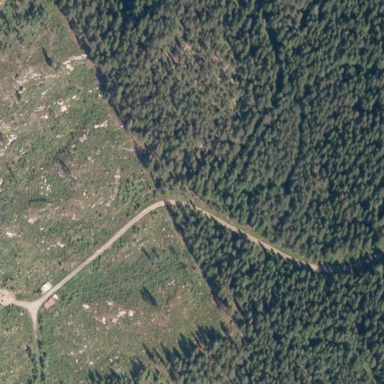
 likely man-made clearing in the landscape."